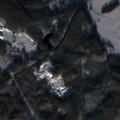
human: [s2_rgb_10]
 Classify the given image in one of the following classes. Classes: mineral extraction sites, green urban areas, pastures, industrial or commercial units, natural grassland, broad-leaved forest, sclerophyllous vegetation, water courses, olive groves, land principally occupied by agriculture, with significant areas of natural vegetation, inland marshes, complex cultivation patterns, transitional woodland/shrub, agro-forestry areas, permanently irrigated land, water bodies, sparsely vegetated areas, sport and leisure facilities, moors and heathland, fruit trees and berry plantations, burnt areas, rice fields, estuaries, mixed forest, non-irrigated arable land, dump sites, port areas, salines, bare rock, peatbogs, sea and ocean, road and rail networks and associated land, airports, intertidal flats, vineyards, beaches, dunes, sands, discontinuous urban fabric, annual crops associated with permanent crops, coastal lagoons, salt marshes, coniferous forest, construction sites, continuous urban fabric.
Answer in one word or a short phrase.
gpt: discontinuous urban fabric, mineral extraction sites, land principally occupied by agriculture, with significant areas of natural vegetation, coniferous forest, mixed forest, transitional woodland/shrub